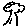
Label: tree